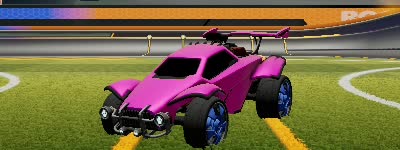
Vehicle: octane